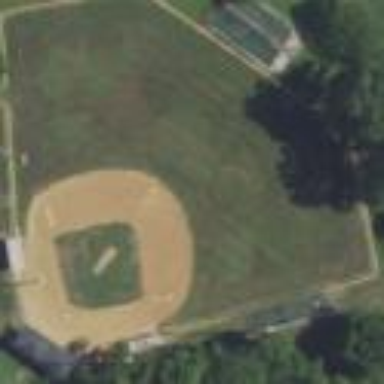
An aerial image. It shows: Baseball pitch for leisure land.